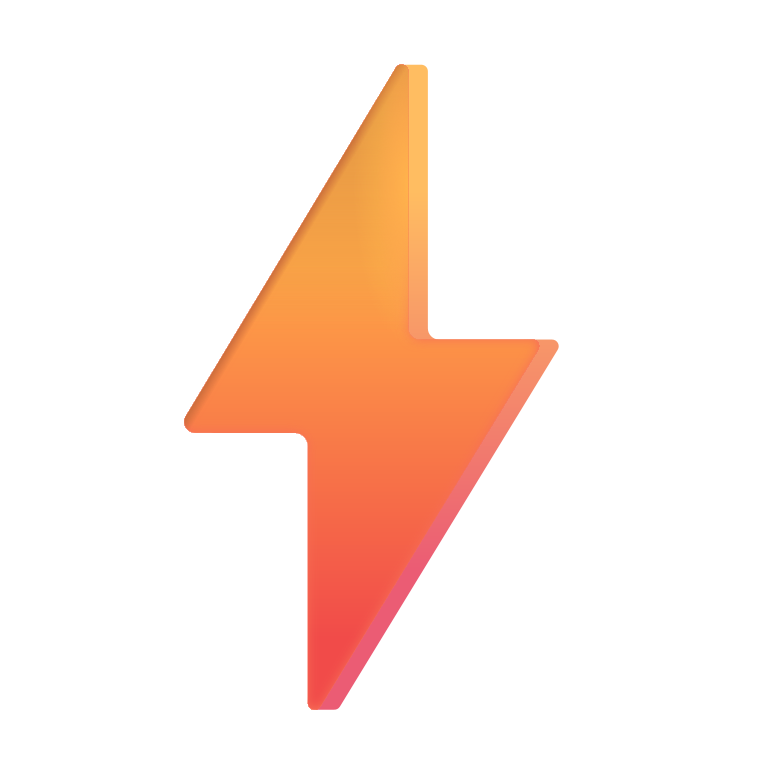
high voltage color